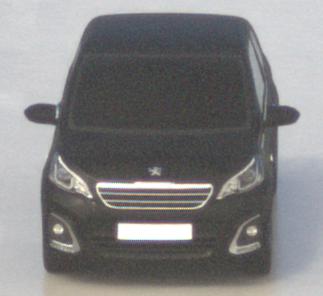
Make: Peugeot
Model: 108 1.0 VTi 68
Detailed model: 108
Model produced from: 2015/03
Model produced until: 2016/10
Doors: 3
Color: black
Road condition: wet road
Daytime: midday
Contrast: medium contrast